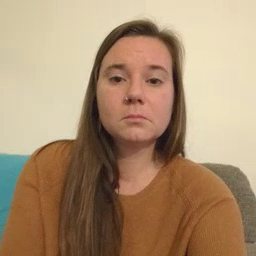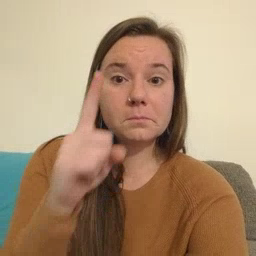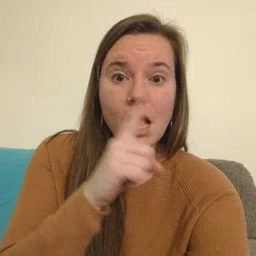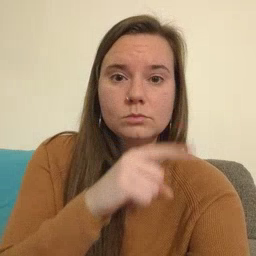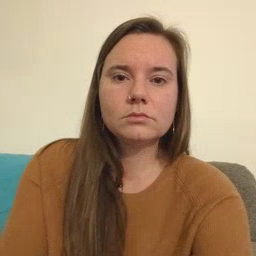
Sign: mouse